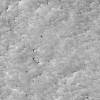
Atmospheric dust classification: not_dusty